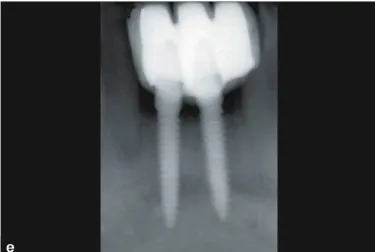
Post-operative photographs and radiograph.
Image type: radiology (x_ray)